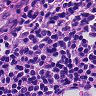
Metastatic tissue present: no